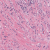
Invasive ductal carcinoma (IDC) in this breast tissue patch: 1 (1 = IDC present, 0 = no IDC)